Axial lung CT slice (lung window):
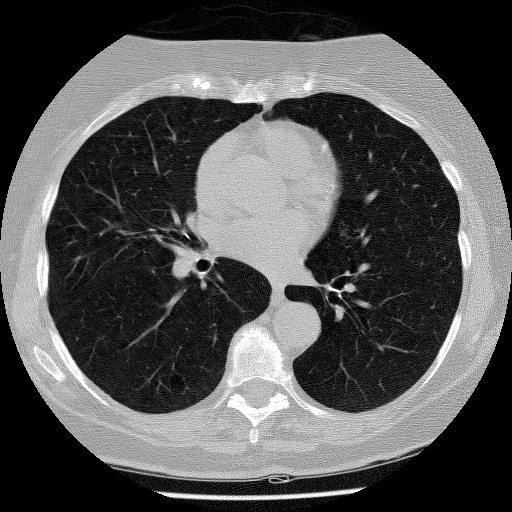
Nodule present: no